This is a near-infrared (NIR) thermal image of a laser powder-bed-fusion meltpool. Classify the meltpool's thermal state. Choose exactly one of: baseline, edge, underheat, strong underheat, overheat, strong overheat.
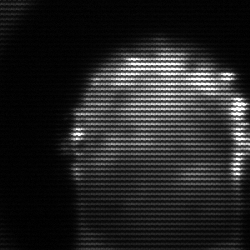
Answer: baseline